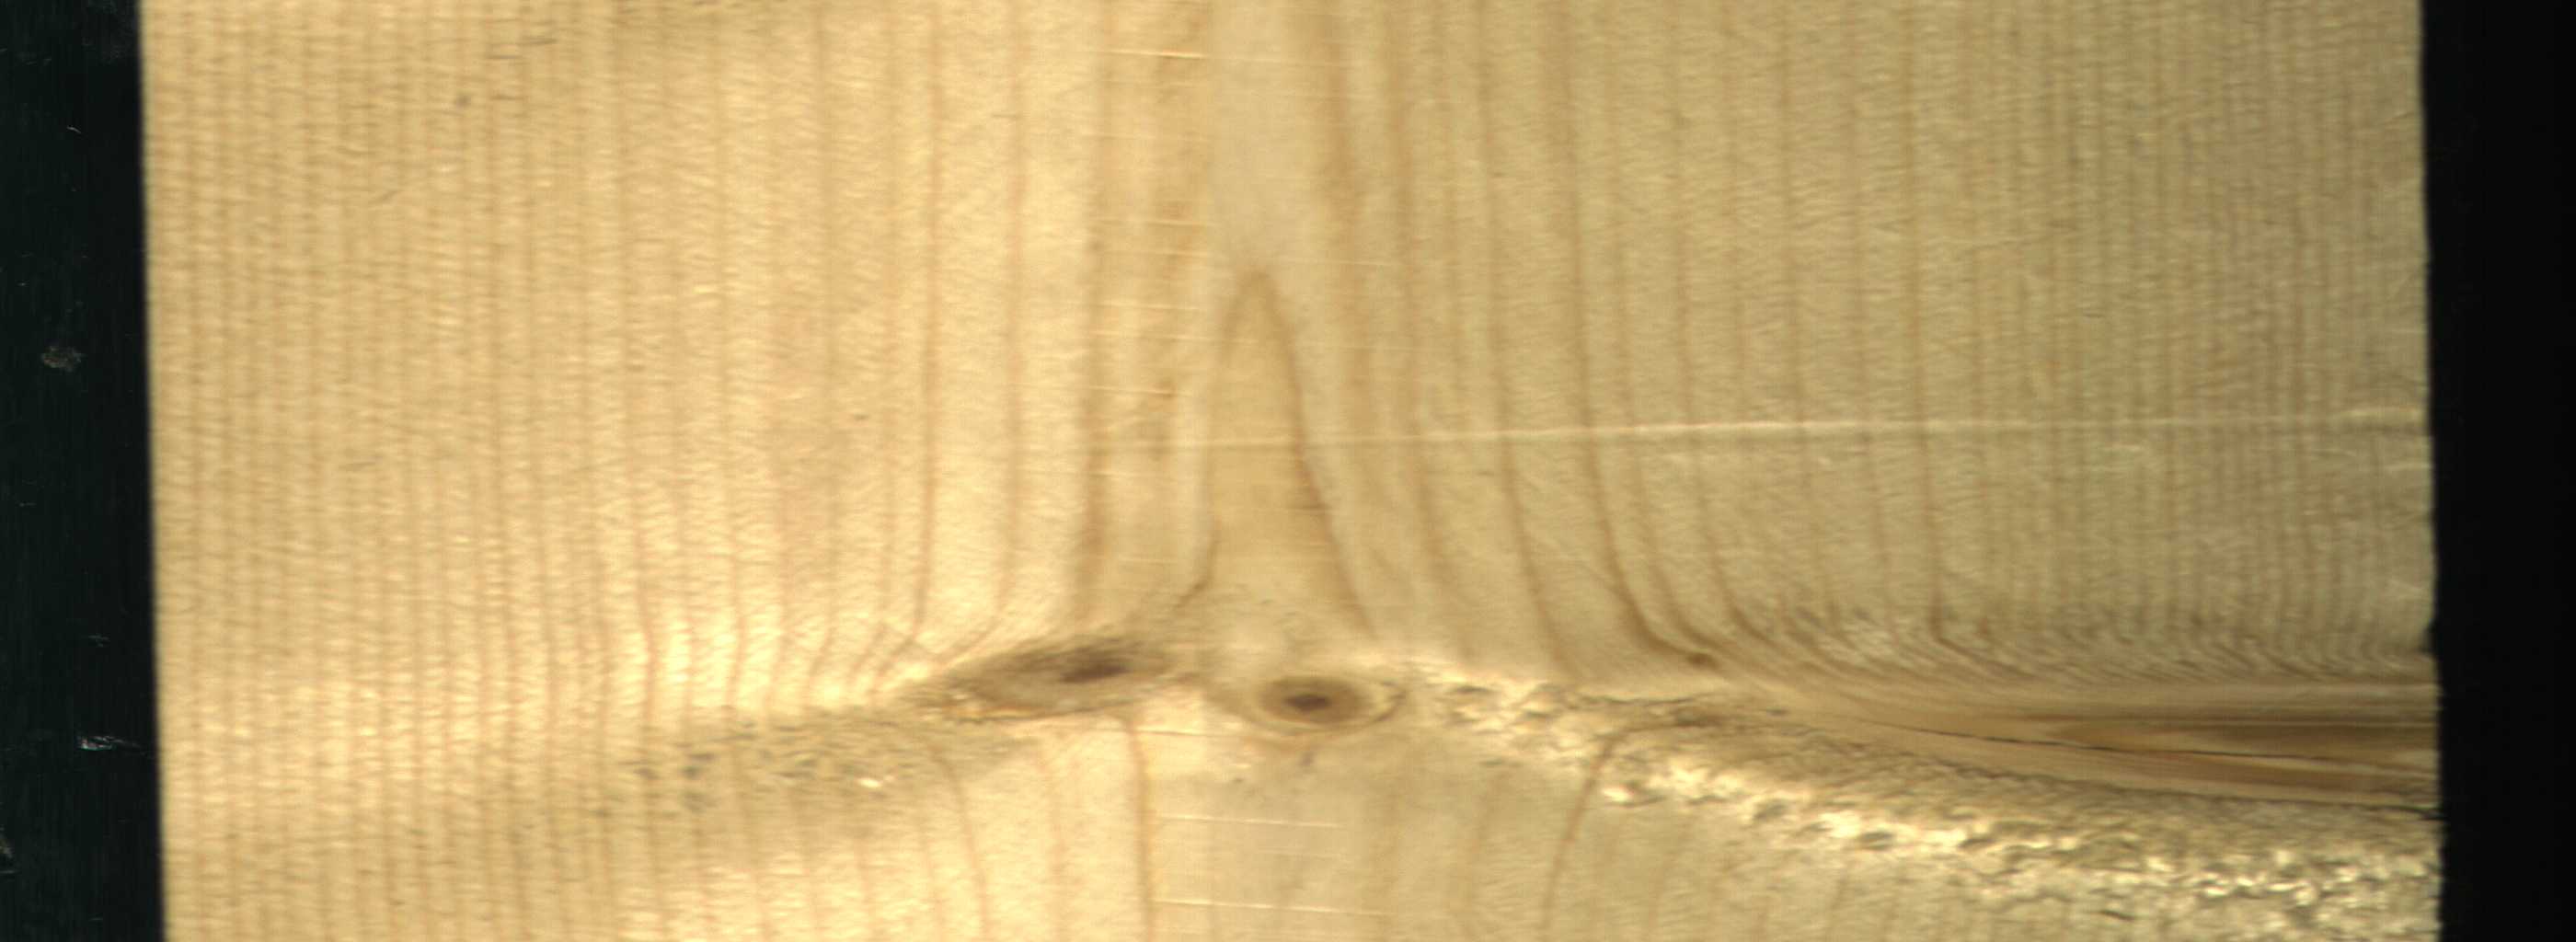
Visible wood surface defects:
knot_with_crack
Live_Knot
Live_Knot